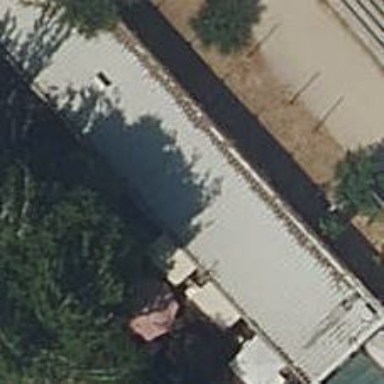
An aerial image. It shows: Restaurant.